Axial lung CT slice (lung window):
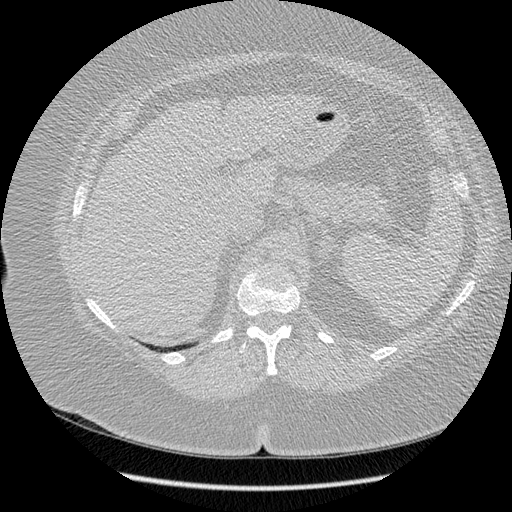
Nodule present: no